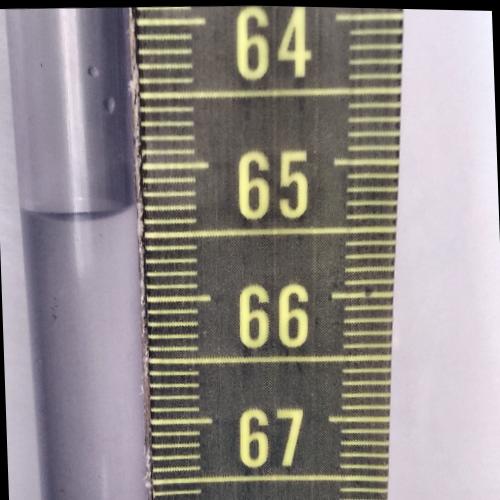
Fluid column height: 65.3 cm